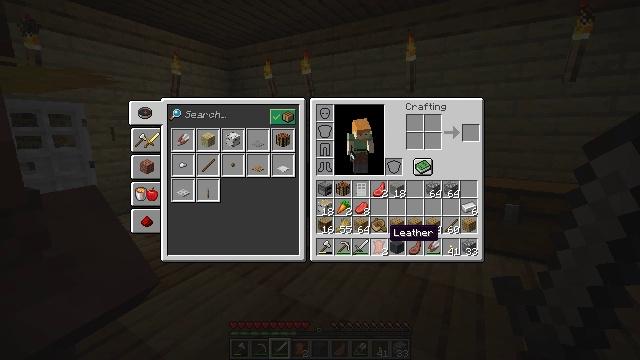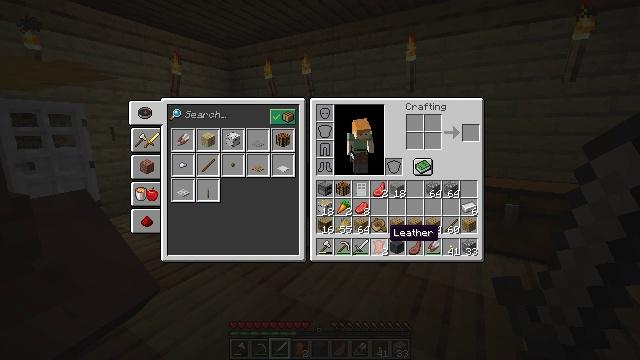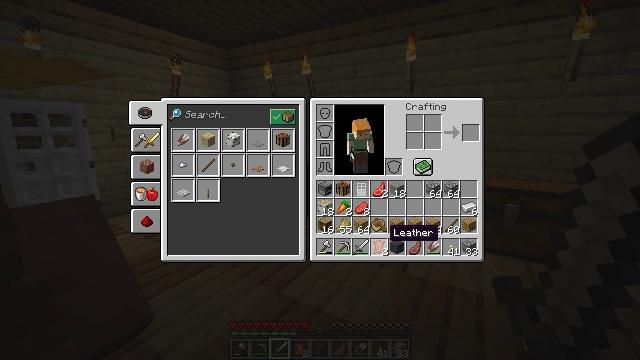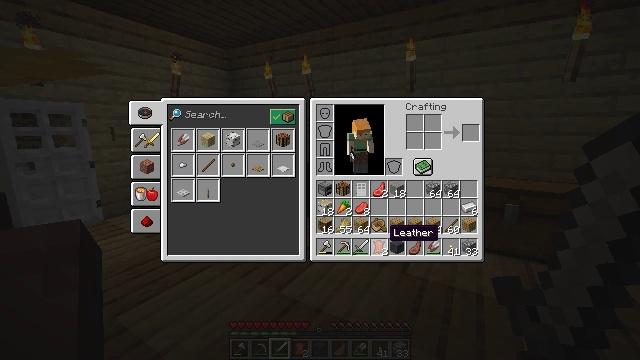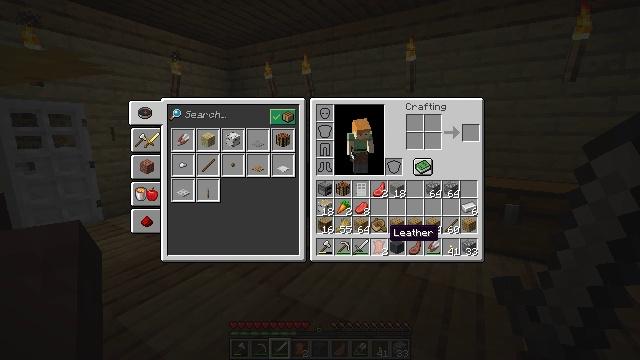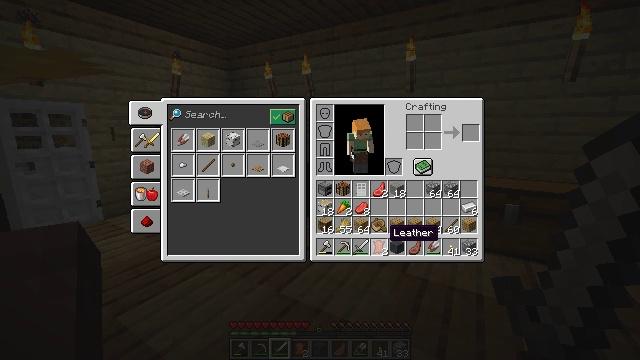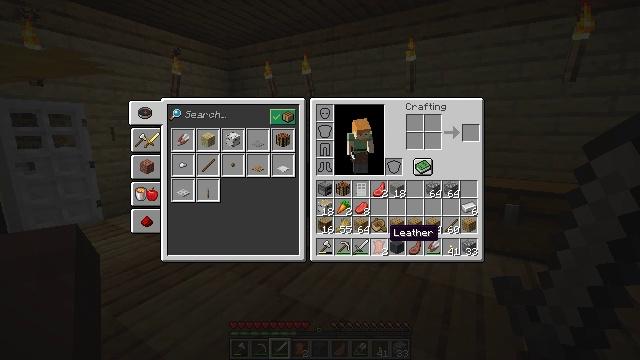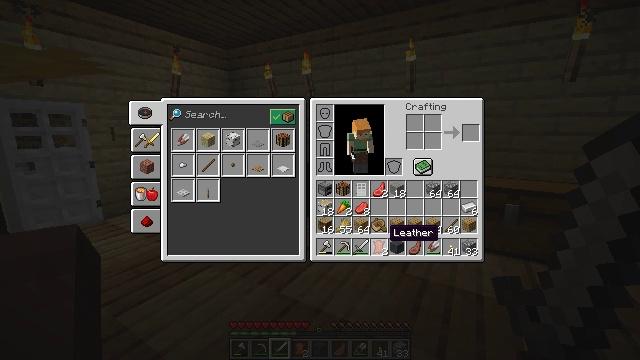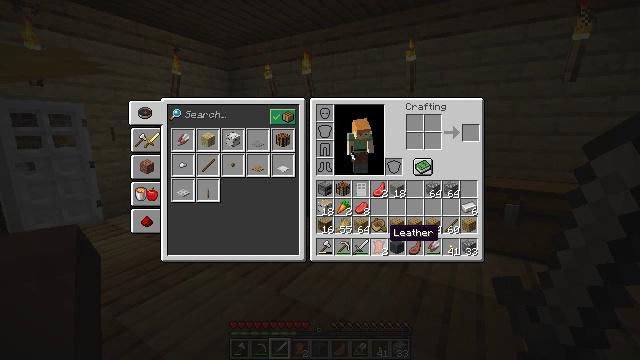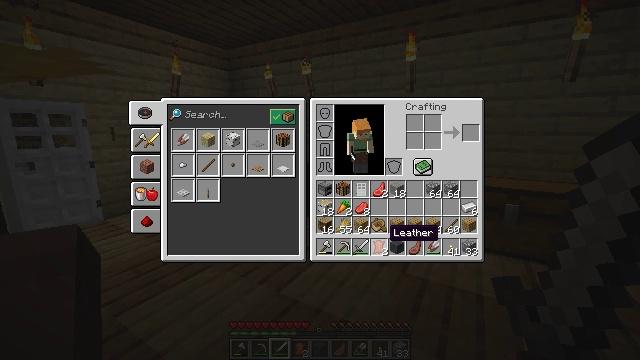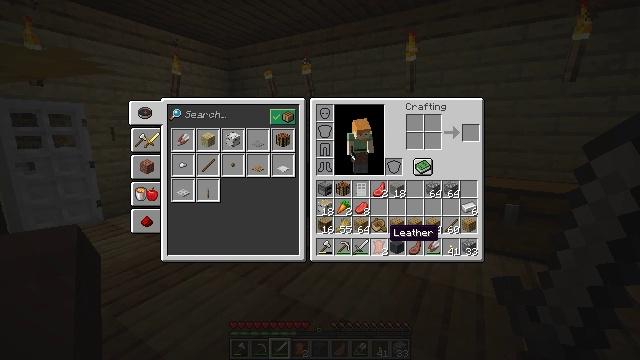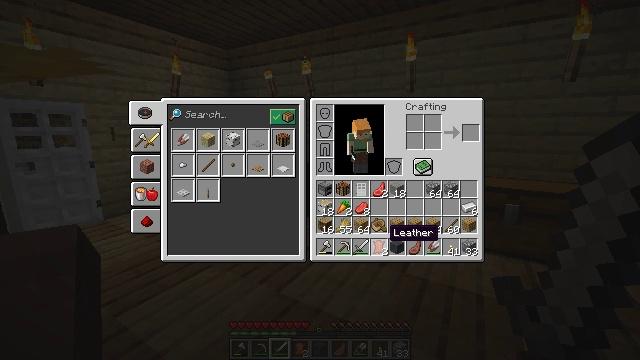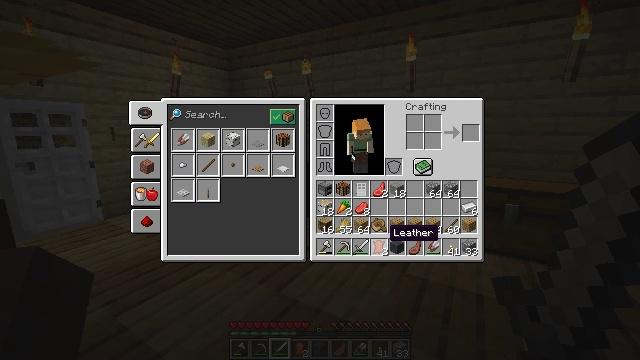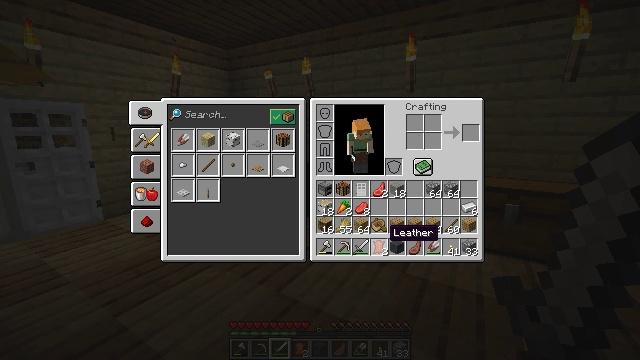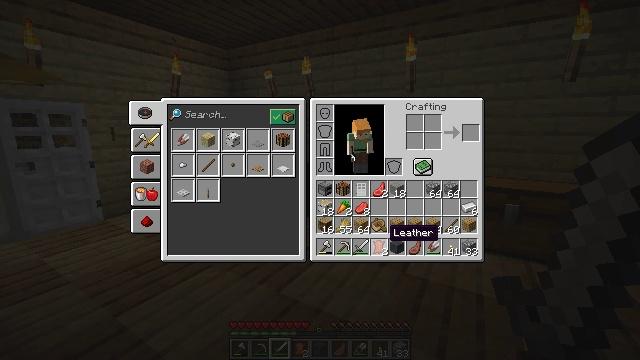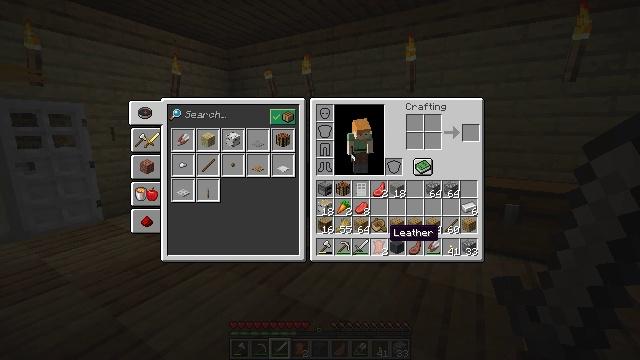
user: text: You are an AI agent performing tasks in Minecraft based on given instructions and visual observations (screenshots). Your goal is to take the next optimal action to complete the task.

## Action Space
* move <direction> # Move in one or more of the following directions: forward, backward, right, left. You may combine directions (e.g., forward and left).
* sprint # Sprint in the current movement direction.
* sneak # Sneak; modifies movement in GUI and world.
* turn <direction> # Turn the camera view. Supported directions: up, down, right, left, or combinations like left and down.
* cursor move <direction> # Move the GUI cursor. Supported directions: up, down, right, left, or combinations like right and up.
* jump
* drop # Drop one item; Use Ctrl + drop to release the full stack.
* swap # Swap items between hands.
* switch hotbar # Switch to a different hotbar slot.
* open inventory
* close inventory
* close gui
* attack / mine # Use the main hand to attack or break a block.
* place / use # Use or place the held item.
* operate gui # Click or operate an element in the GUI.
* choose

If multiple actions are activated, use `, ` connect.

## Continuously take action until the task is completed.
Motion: motion action
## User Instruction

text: Pull up beetroots from the soil.
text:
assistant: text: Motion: no_op
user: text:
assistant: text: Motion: no_op
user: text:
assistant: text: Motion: no_op
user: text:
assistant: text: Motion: no_op
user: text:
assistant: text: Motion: no_op
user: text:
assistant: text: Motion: no_op
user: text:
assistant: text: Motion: no_op
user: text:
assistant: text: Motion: no_op
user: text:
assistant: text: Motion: no_op
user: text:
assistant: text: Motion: no_op
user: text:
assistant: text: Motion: no_op
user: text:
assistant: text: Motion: no_op
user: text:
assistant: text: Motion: no_op
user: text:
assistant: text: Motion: no_op
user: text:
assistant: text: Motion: no_op
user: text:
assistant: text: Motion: no_op
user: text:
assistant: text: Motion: no_op
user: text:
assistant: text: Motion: no_op
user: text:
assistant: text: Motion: no_op
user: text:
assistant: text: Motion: no_op
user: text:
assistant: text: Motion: no_op
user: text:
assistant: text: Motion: no_op
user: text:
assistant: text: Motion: no_op
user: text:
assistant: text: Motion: close inventory
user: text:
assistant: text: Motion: close inventory
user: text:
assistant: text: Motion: close inventory
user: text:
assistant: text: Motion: no_op
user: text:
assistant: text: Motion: turn left
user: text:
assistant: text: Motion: turn left
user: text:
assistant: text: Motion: turn left and up